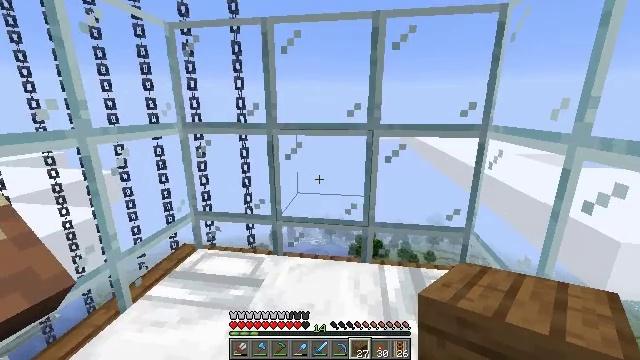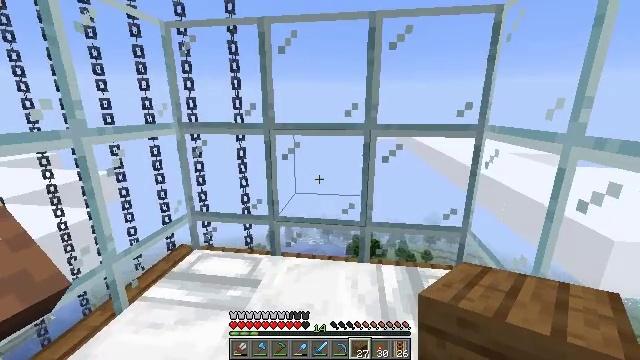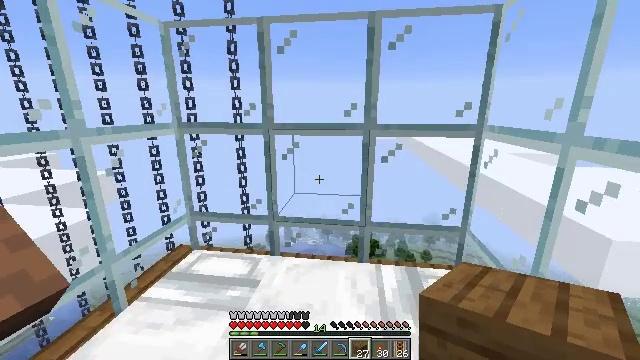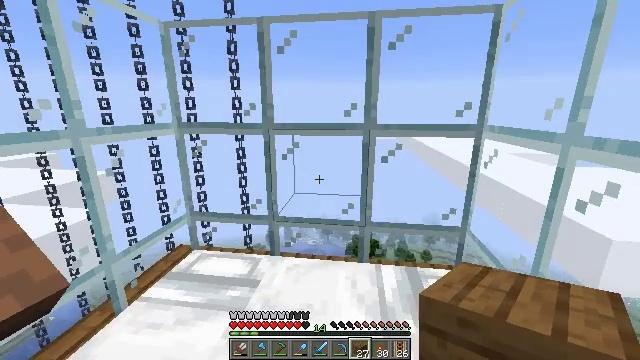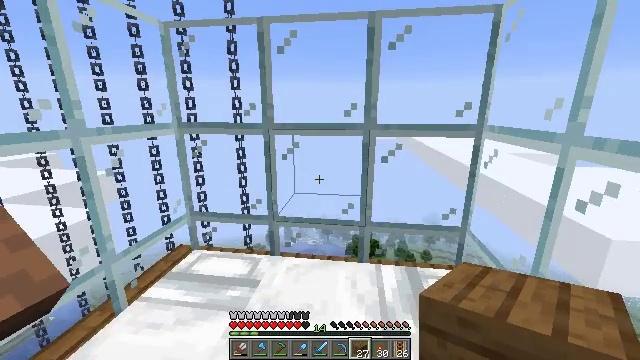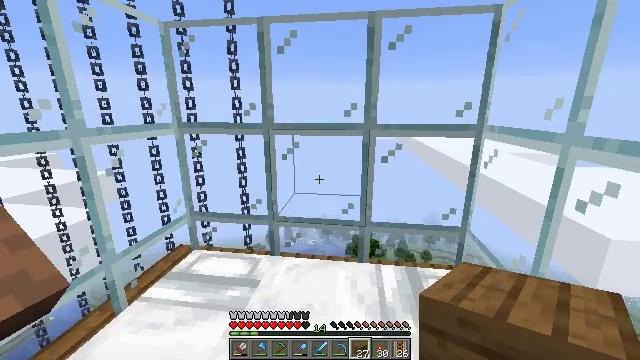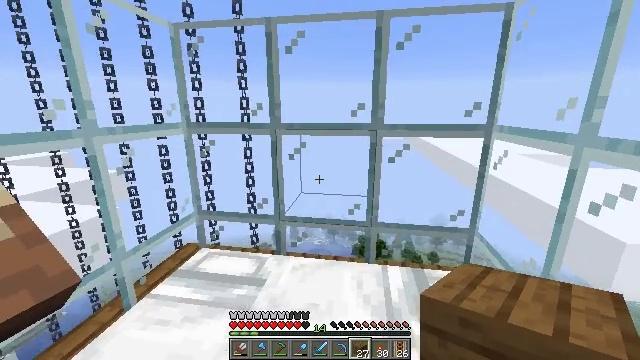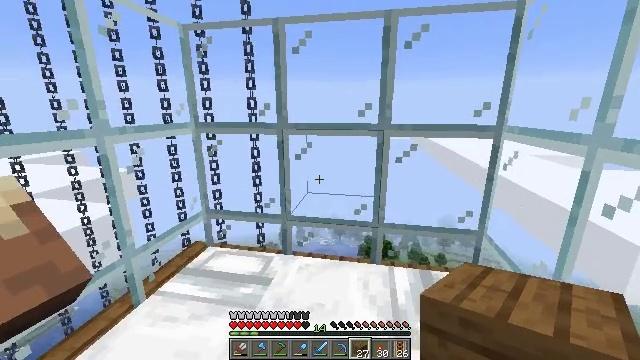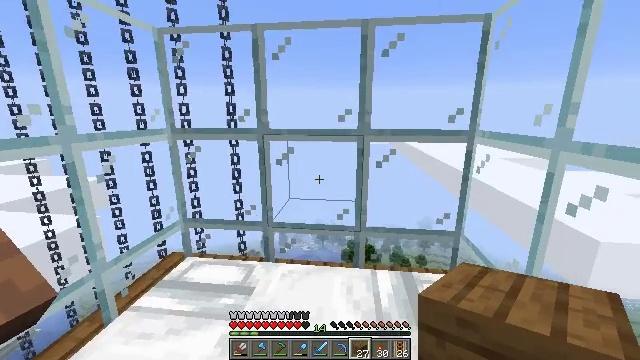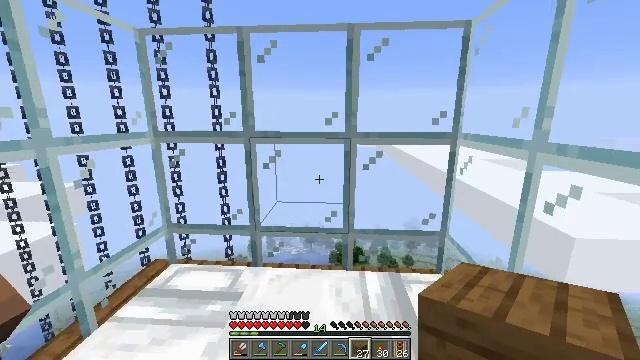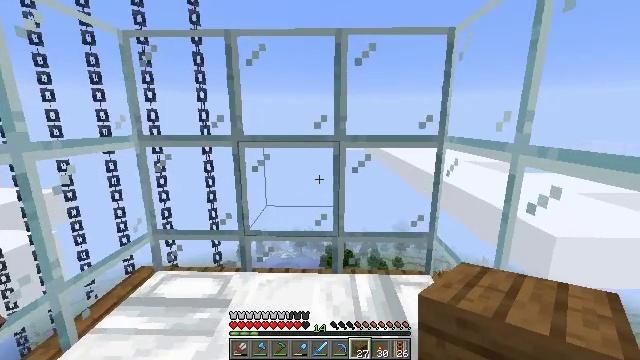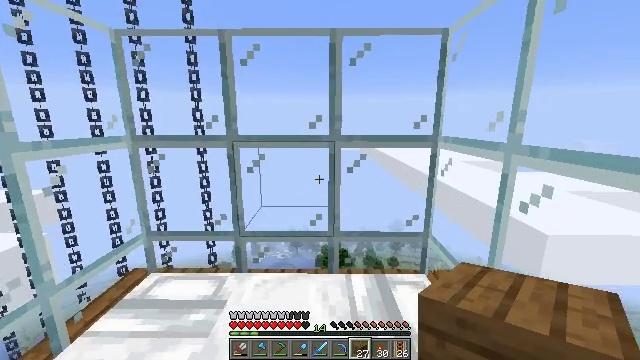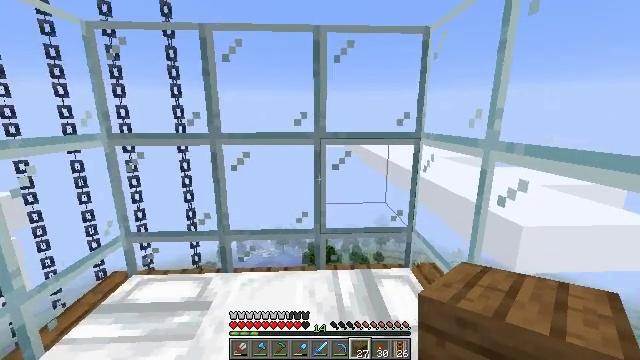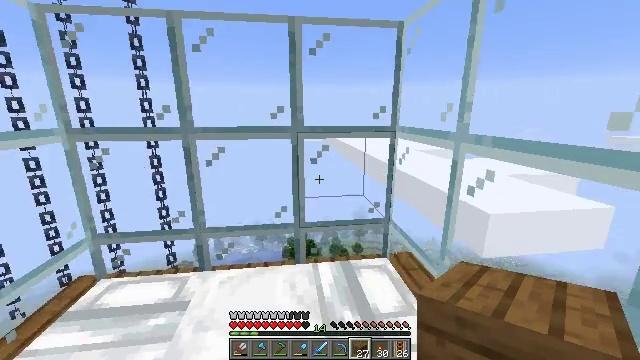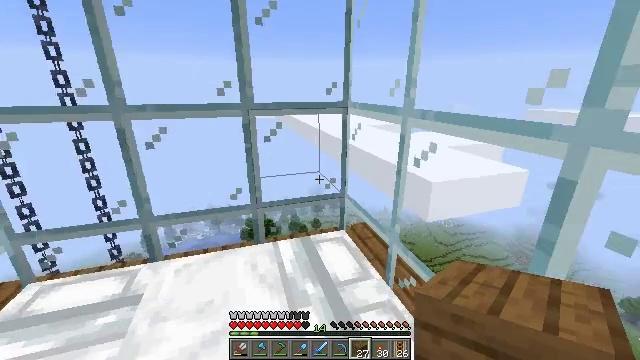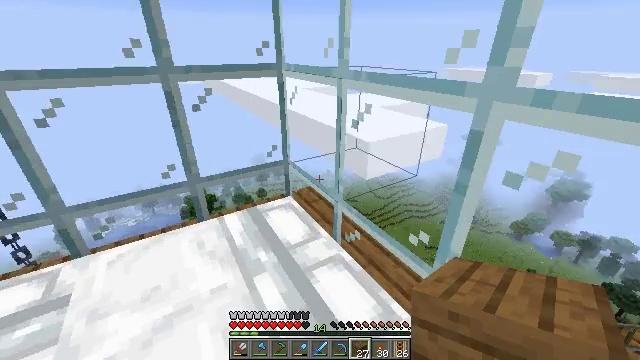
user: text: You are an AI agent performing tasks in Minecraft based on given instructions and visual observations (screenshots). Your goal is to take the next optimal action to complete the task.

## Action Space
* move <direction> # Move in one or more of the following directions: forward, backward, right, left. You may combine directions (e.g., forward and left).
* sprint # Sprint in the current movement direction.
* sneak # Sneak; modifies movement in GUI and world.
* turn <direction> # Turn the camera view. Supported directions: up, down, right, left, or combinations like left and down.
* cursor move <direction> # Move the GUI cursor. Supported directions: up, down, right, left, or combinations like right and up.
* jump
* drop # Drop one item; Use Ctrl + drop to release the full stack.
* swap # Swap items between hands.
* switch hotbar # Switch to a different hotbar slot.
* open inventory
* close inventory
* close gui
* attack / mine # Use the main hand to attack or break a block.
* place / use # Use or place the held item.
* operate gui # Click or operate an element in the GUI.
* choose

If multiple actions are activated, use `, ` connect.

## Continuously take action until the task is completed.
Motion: motion action
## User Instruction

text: Remove the glass to use the space.
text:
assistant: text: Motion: no_op
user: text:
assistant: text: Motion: no_op
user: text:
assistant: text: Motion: no_op
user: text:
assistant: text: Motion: no_op
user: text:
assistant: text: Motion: no_op
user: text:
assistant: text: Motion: turn left
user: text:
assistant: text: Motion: turn left
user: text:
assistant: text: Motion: turn right and up
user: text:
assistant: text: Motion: turn right
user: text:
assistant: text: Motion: turn right
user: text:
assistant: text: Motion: turn right
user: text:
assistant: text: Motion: turn right
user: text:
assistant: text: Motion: turn right and down
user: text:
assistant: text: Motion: turn right and down
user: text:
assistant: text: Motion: turn right and down
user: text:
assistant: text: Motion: turn right and down
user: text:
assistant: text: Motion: turn right and down
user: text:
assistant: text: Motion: no_op
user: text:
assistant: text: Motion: no_op
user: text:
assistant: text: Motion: no_op
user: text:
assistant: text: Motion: no_op
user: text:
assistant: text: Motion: no_op
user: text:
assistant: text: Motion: no_op
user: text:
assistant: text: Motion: turn right
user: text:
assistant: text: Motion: turn right
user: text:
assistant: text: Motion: turn right
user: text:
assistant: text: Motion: turn right
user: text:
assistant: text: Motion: turn right
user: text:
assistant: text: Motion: turn right
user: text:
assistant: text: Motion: no_op